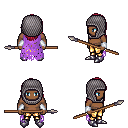
a pixel art fantasy rpg character, male body template, human, dark skin, maroon tattered cape, gold greaves, ruby red long hairstyle, chain hood, white cloth bracers, metal boots, spear, four views (front, back, left, right), 2x2 character sprite sheet, small pixel art, hard edges, no anti-aliasing